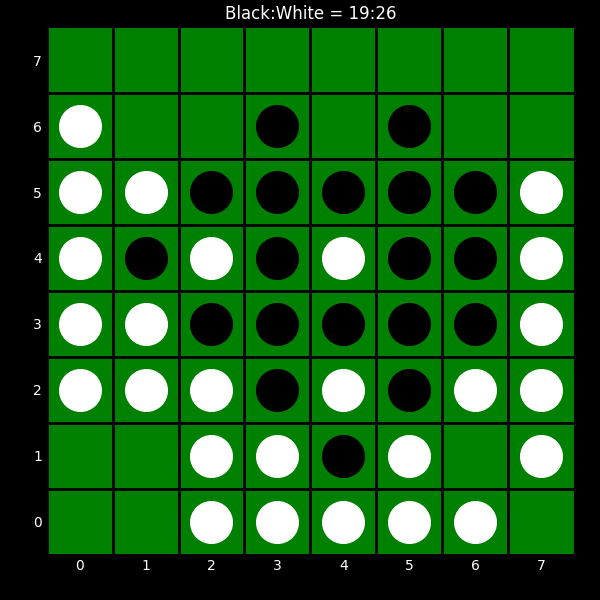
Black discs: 19
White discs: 26